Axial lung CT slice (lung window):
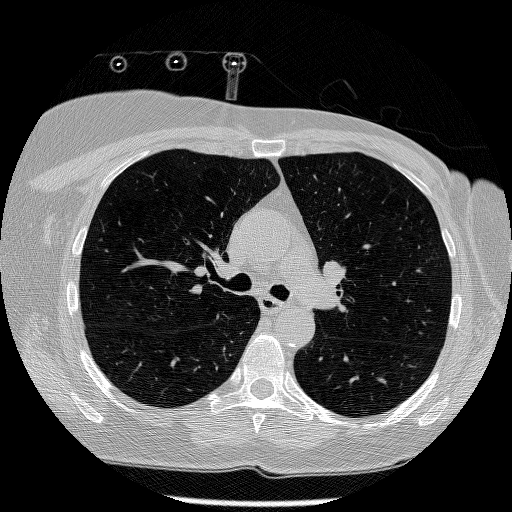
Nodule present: no